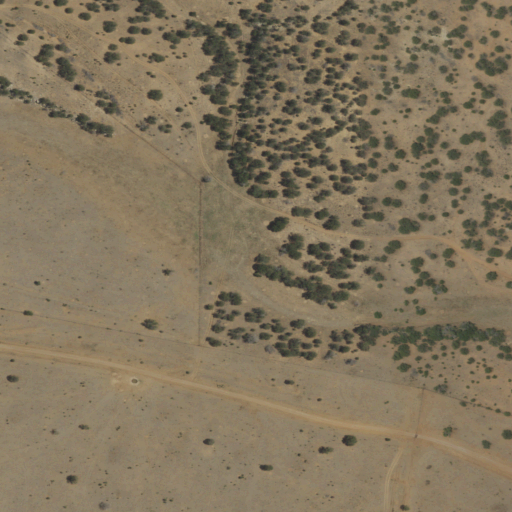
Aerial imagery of valley in New Mexico named Dark Canyon containing shrub, grassland, and evergreen forest